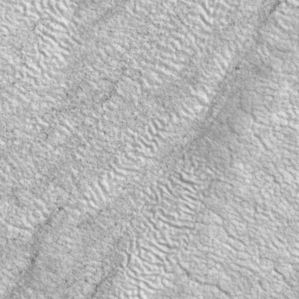
Label: non_frost